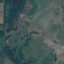
Land use / land cover: Pasture